Question: Recently i was working with unit testing for my project.
I've given a task to test the method. The method should return the recent quarter date as per the current system date.
So, I've called the current system date using the following c# code:
'''
string currentYear = DateTime.Now.ToString();
'''
When i run the query it worked as expected.
So, its time for my tactics to raise a bug for that method. Hence I've changed the system date to 10/01/14 (dd/mm/yy).
Also I've customized current system date format to only keep last two digits of the year.
Ex: if year is '2014' the it shows only '14'.
You can observe the short date and the long date in the following image.

When i run/debug the test in Visual Studio 2012, it still displays as 2014 as the current system date though I've modified it to 14.
The real question is how did the system/program took the current year as 2014 even the system date is changed to 14. It may be silly but my doubt is 'Why it is not 1914 or 1814 and why it is 2014 ?'.
Where did it store the current date or year information ? Does windows manage this stuff or did the C# taken care of the date ?
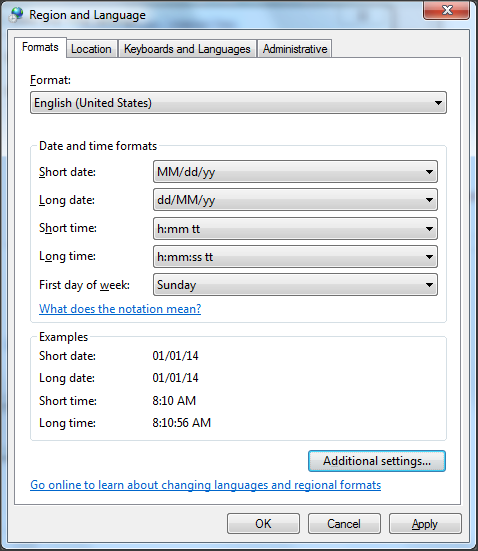
Answer: > The real question is how did the system/program took the current year as 2014 even the system date is changed to 14. It may be silly but my doubt is Why it is not 1904 or 1804 and why it is 2014 ?.
C# only retrieved the date from the system, it was Windows that determined what data to send.
In the case of two-digit dates, Windows allows you to define what they mean in the applet in the . This way you can specify the range you want it to represent depending on your usage.